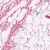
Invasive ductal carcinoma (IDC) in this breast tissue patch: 0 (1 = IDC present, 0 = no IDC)